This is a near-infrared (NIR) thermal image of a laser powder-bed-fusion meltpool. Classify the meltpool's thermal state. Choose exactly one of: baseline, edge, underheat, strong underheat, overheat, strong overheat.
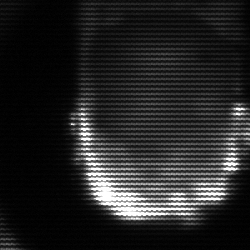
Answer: baseline